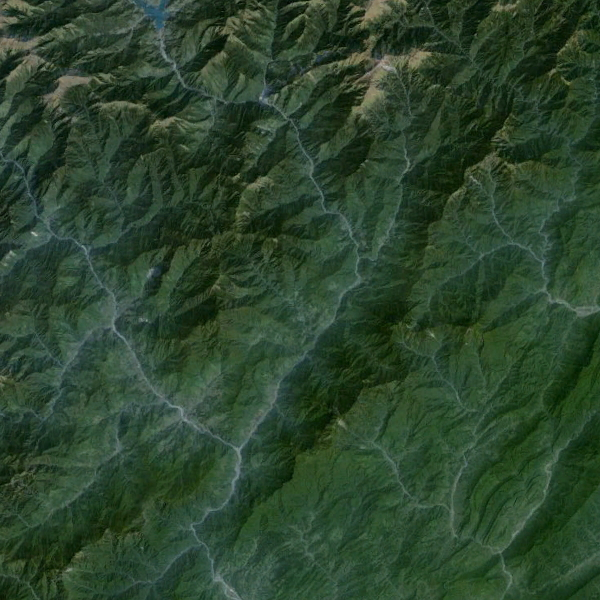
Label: Mountain